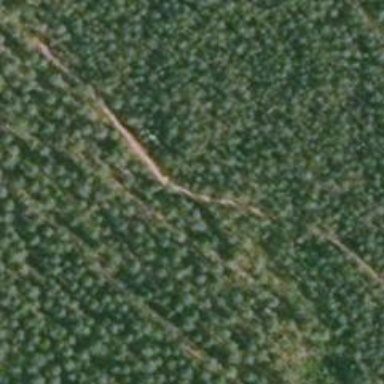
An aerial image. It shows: Path with excellent trail visibility.